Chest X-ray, PA view. Patient: 26 years old, sex M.
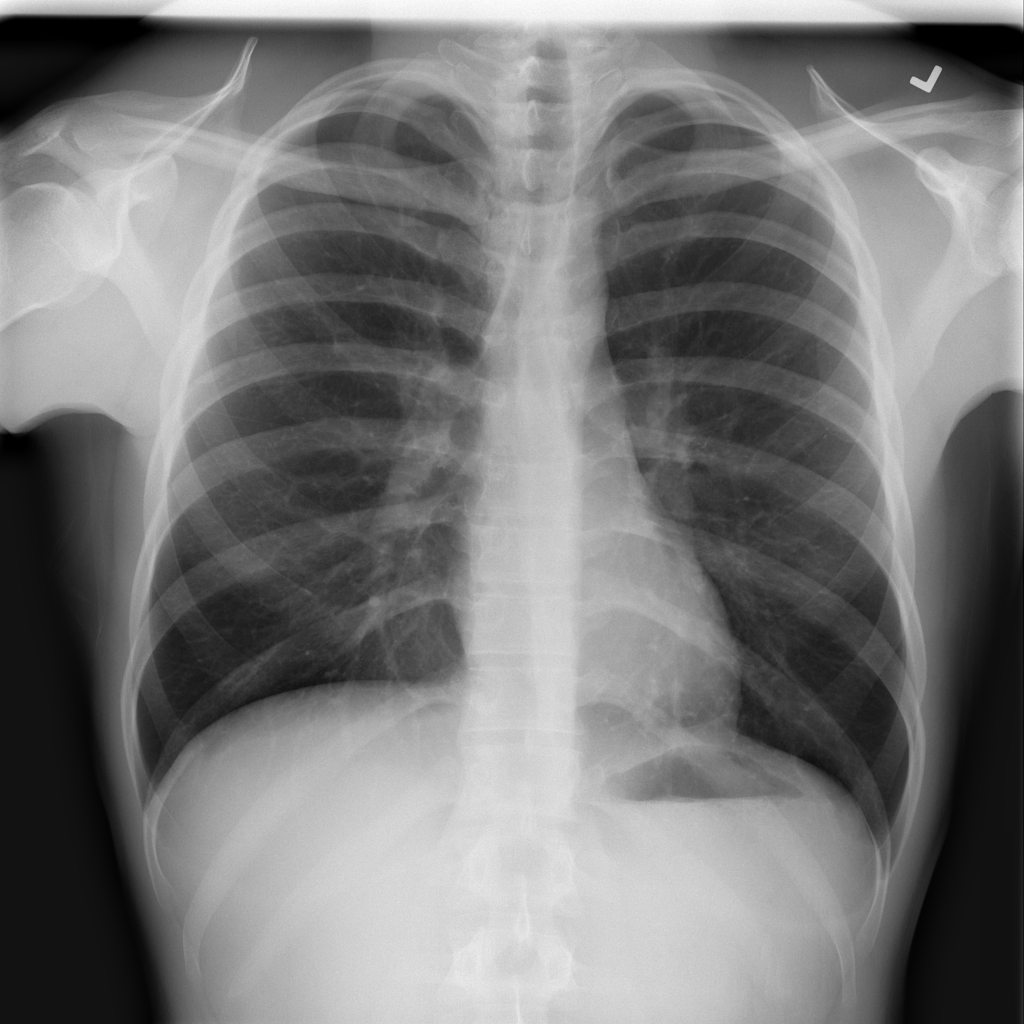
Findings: Infiltration